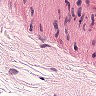
Metastatic tissue present: no